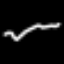
Label: squiggle